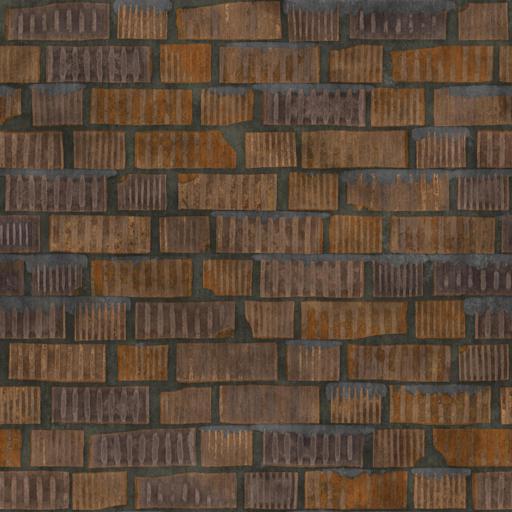
Tags: brick bricks brown mortar orange sloppy stone wall